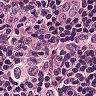
Metastatic tissue present: yes